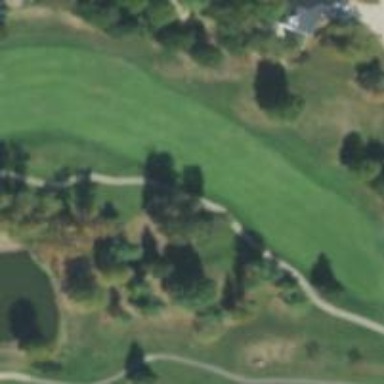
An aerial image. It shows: Path used for both walking and golf.